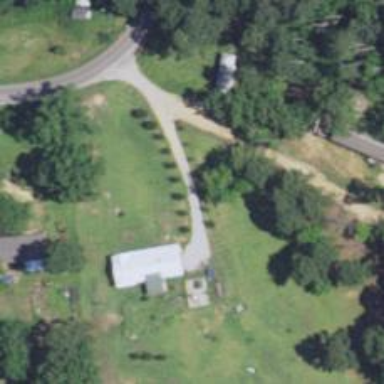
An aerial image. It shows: Driveway.